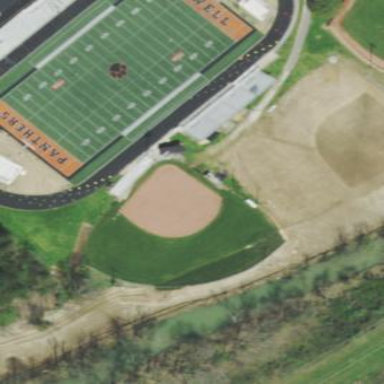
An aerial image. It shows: Softball pitch for leisure land activities.